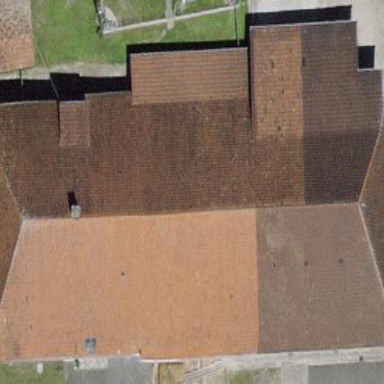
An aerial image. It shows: Farm building.